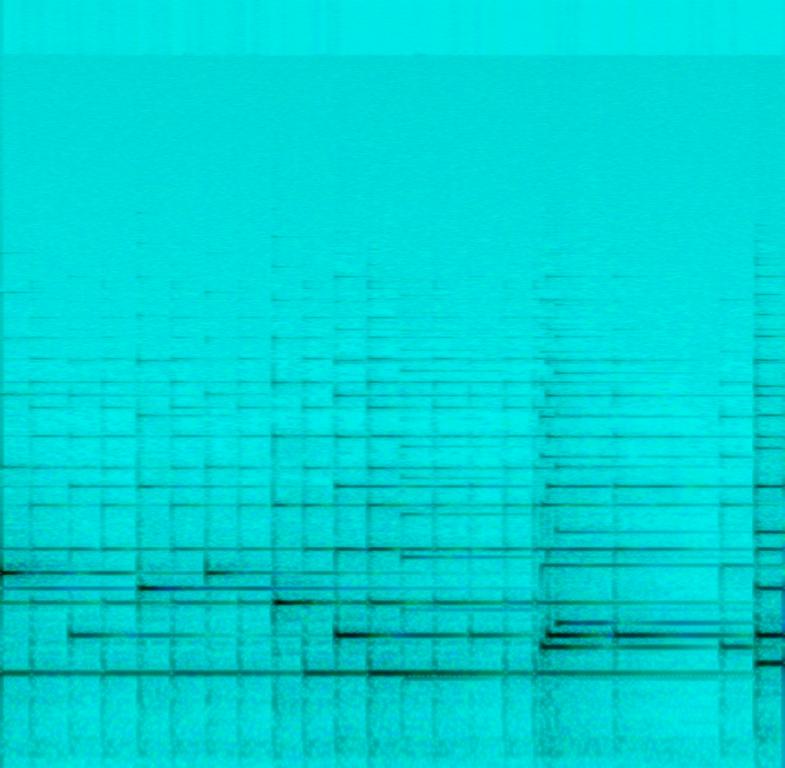
This is a calming and soothing piece played on the piano. It could be classified as a ballad. It is gentle and tranquil - there are mostly high notes being played.